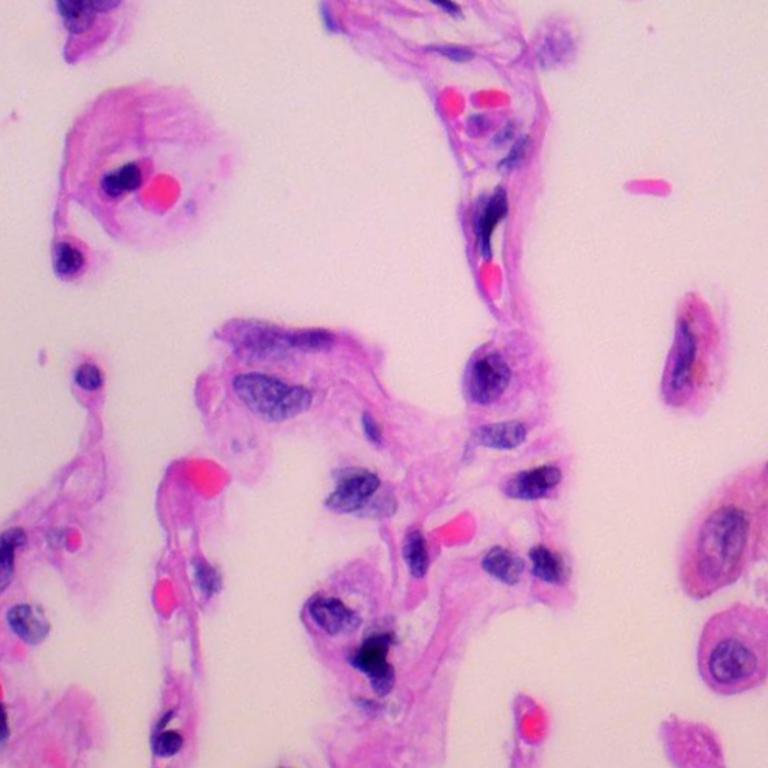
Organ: lung
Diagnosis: benign